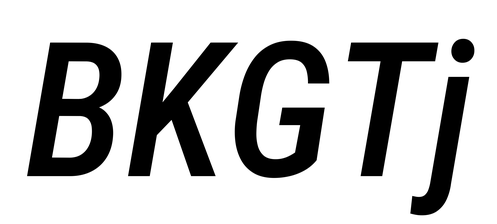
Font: Roboto-Italic_Condensed_Medium_Italic